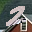
Label: 2